Question: I am learning about activiti. I have a parallel gateway with two branches. One branch flows to a sequence of user tasks. The other flows to an intermediate timer event that will fire in 15 days if the sequence isn't completed.
My question is if the sequence completes and the process ends, will the intermediate timer event disappear? Or will it still fire in 15 days?
Note: I'm not using a boundary timer event because there are more than one task involved in the sequence.
Here's a crude diagram of what I'm doing. The timer event executes something if the "user upload" and "manager review" process isn't completed.

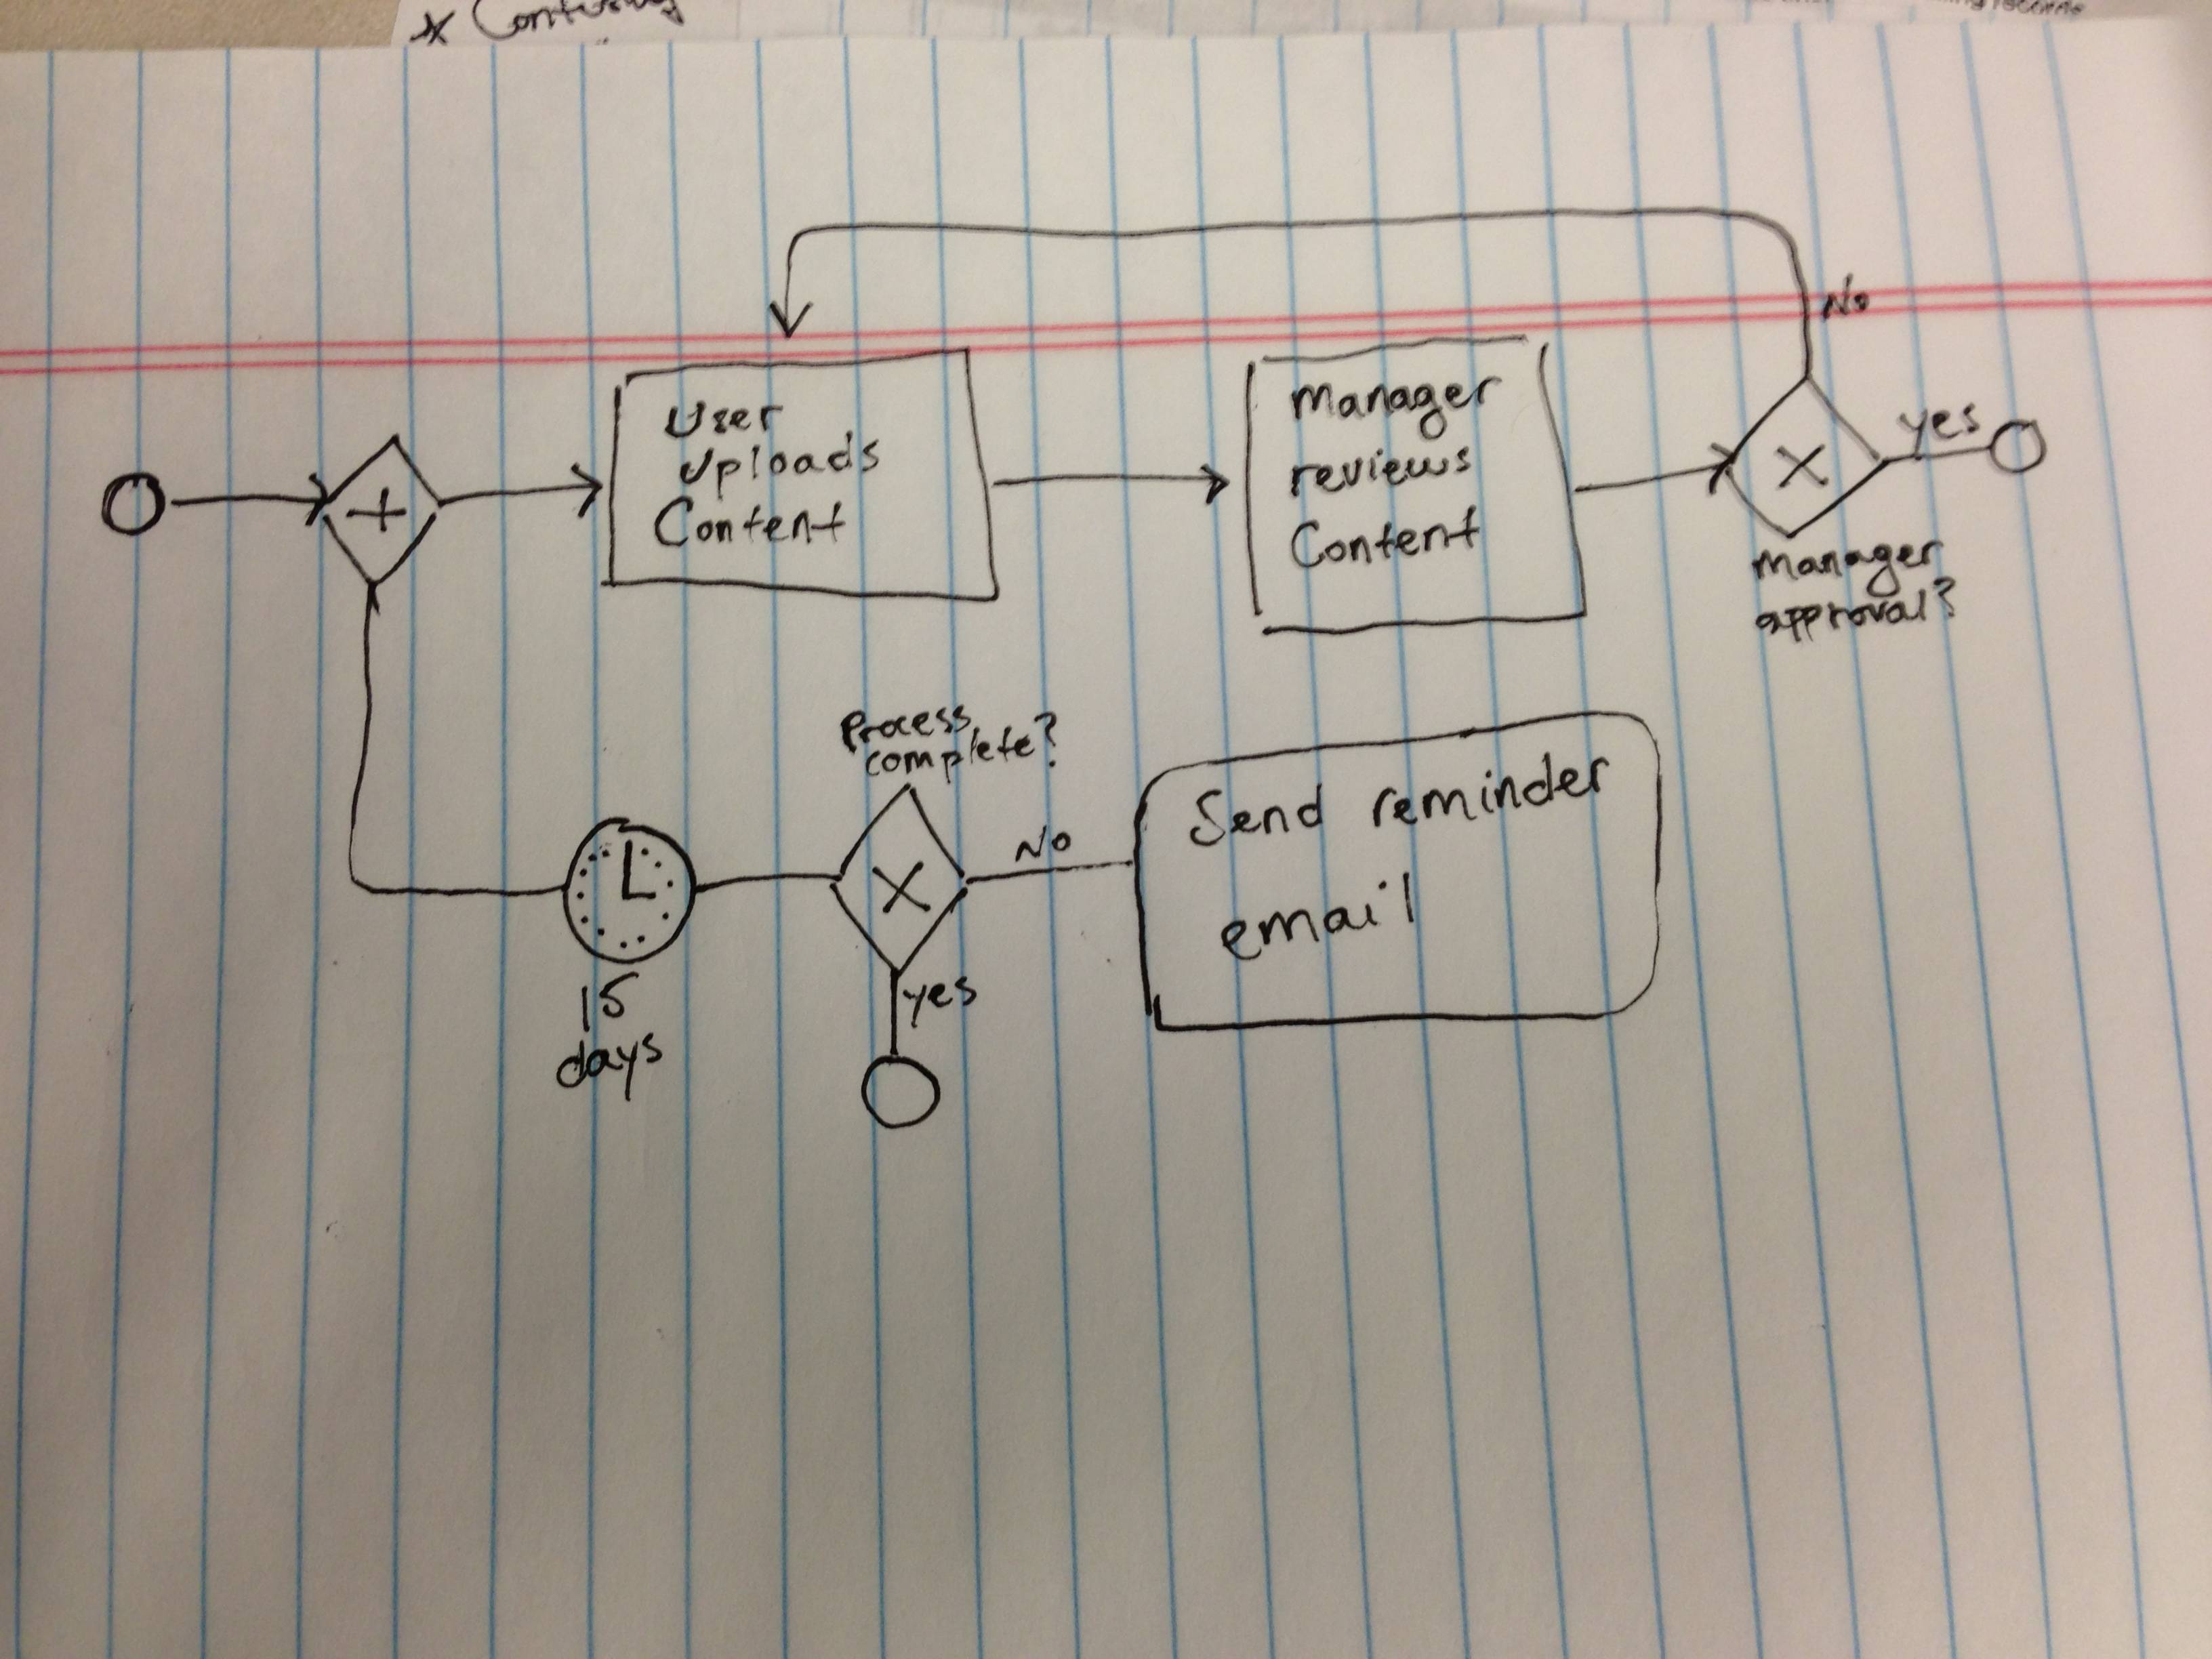
Answer: i'm currently learning the Activiti framework too so may be my response isn't the right one...
I think that, if your workflow reach the end point, the execution / workflow instance is terminated. So, the timer will not exists anymore.
May be you can test that by setting a 2 minutes timer and terminating your workflow process.